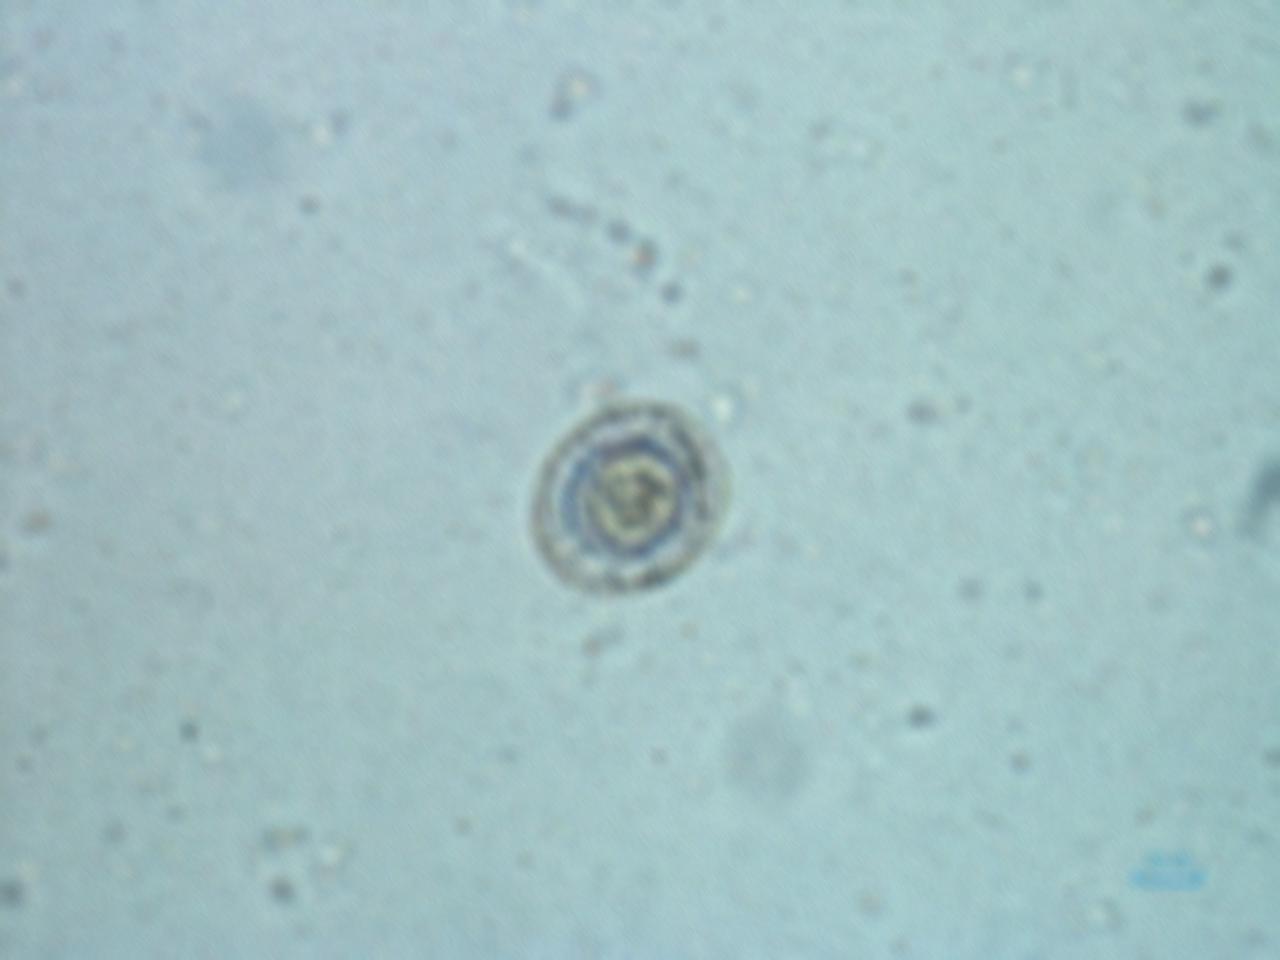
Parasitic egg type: Hymenolepis nana